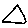
Label: triangle